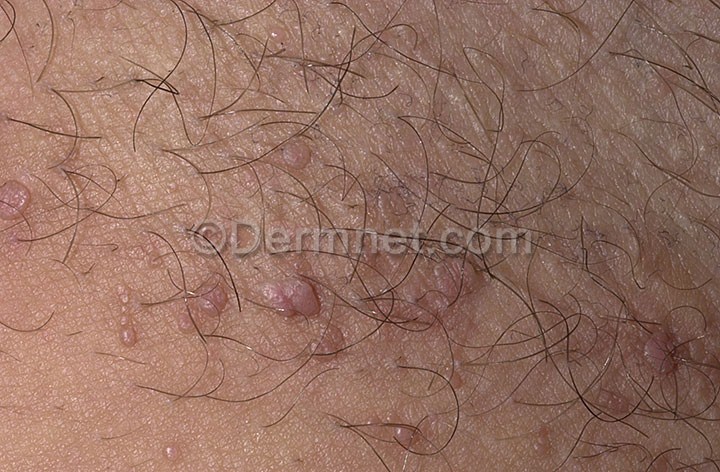
Disease: Warts Molluscum and other Viral Infections